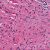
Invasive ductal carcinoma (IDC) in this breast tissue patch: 0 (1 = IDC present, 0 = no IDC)